Interaction volume radius: 10 \u00c5
Interaction volume height: 15 \u00c5
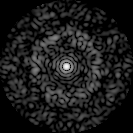
Disorder parameter: 0.8092